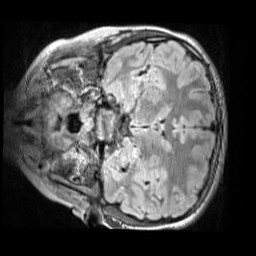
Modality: FLAIR
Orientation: coronal
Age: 12
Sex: male
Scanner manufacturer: siemens
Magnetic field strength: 3 T
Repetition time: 5 s
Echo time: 0.388 s